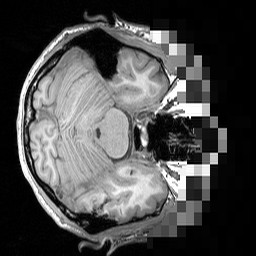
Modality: T1w
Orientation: axial
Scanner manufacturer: siemens
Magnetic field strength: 3 T
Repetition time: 1.5 s
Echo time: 0.00291 s